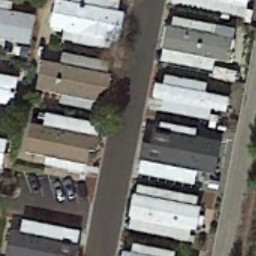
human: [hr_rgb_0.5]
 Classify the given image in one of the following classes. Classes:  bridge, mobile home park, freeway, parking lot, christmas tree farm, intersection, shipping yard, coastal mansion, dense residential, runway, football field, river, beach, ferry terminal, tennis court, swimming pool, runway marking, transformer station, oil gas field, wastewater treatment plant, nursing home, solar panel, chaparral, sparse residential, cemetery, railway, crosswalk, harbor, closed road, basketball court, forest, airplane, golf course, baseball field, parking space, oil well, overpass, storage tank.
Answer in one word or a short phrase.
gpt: mobile home park